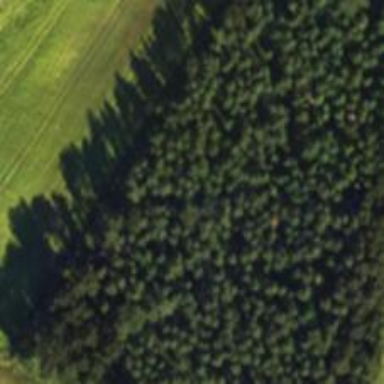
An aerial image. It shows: Forest area.